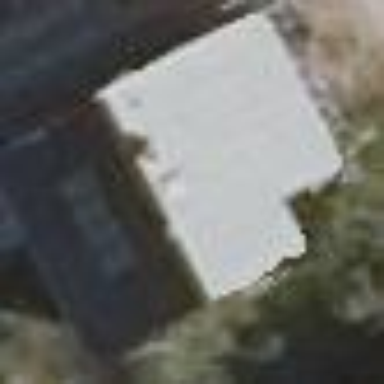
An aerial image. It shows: House with flat dark grey roof.